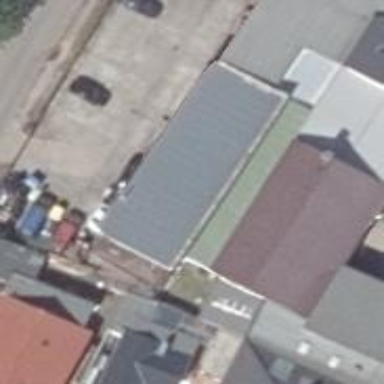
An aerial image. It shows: Flat-roofed building that operates as car repair shop.